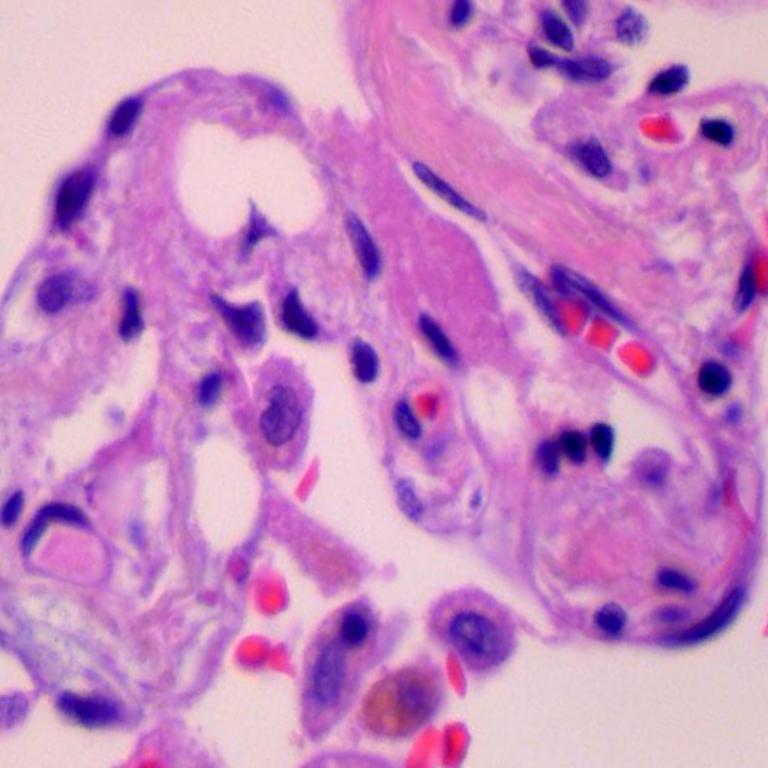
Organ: lung
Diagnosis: benign